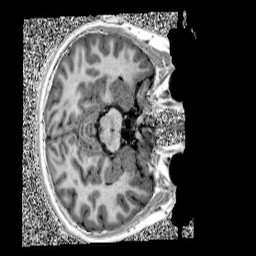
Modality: UNIT1
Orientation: axial
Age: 12
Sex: female
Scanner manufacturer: siemens
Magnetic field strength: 3 T
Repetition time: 4 s
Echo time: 0.00299 s